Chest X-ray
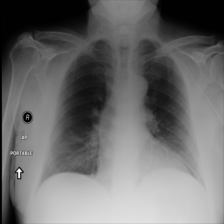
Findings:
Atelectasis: negative
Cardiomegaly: negative
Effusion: negative
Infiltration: negative
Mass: negative
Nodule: negative
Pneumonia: negative
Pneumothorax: negative
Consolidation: negative
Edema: negative
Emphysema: negative
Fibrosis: negative
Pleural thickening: negative
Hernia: negative